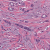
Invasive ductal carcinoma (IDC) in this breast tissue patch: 1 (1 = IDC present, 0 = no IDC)